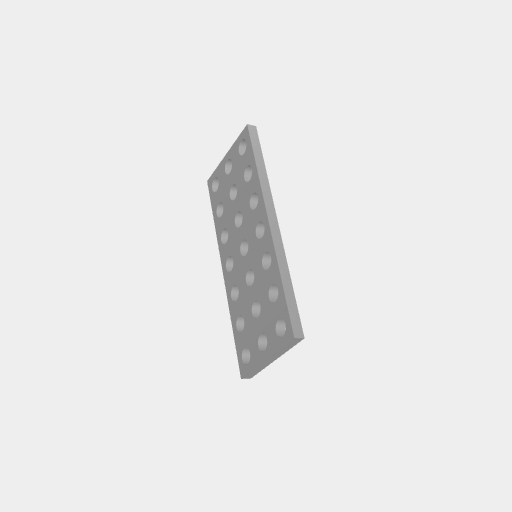
Part: SteelGridPlate3x7H